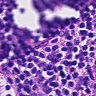
Metastatic tissue present: no